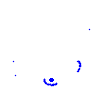
Particle: kaon